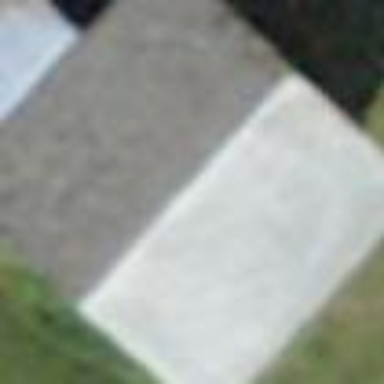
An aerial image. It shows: Barn.